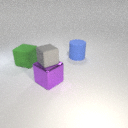
large purple metal cube in front of large blue rubber cylinder